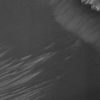
Label: not_dusty